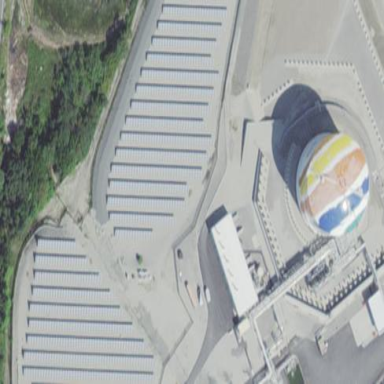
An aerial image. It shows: Solar power plant utilizing photovoltaic technology.